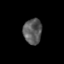
Tissue: skin
Cell type: Epithelial cells
Senescence score: 0.268
Nuclear area (px): 458
Mean DAPI intensity: 90.319